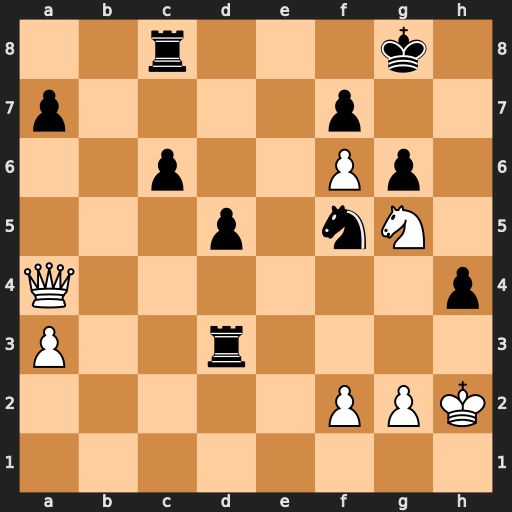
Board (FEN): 2r3k1/p4p2/2p2Pp1/3p1nN1/Q6p/P2r4/5PPK/8
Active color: w
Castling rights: -
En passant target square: -
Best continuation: Qa6 Rd8 Qxd3